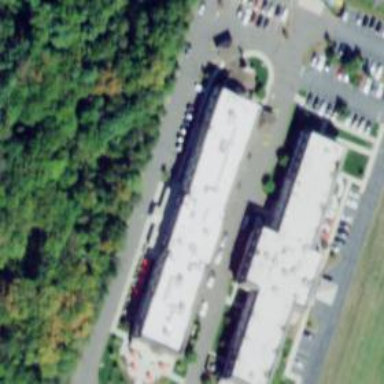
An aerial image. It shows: Nursing home building.